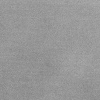
Atmospheric dust classification: dusty